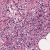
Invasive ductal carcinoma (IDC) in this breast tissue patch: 1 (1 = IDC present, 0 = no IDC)